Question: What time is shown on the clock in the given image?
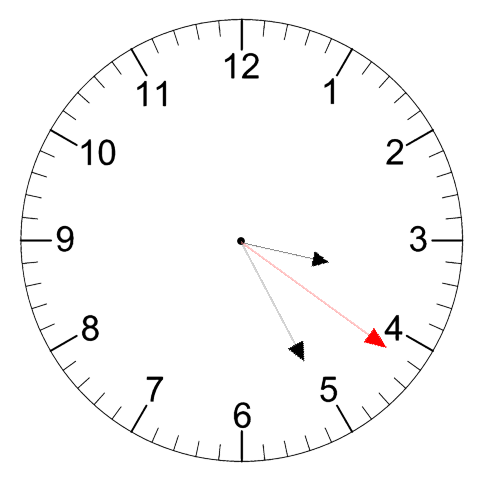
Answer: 03:25:21